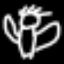
Label: angel